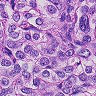
Metastatic tissue present: yes